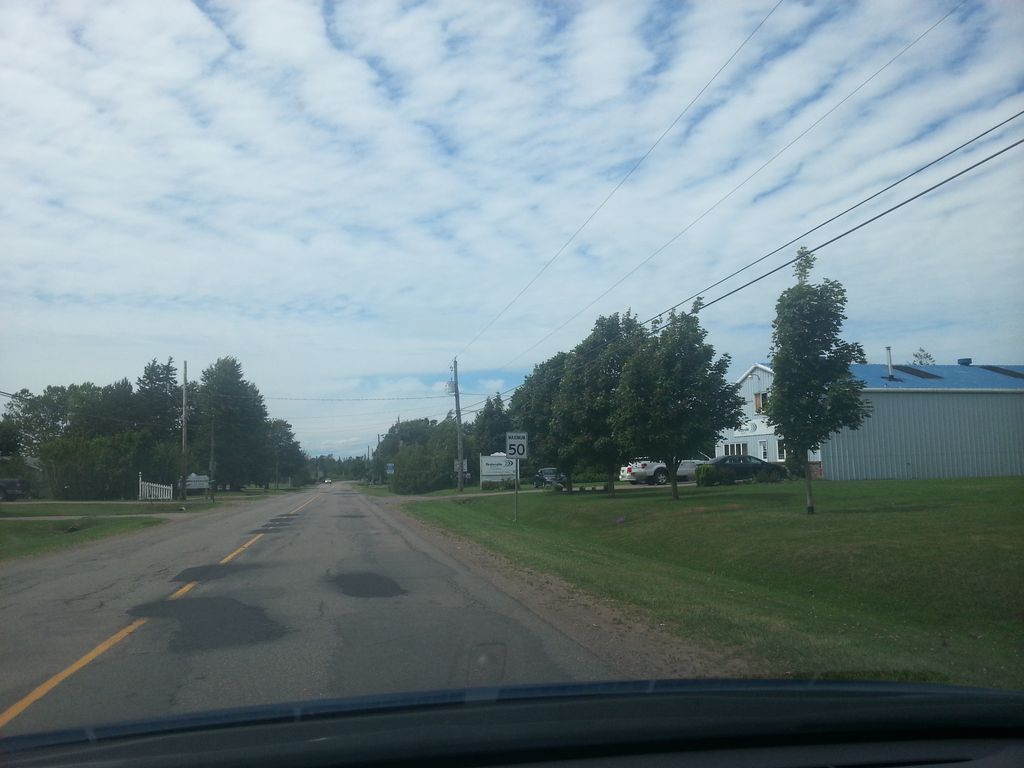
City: charlottetown